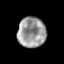
Tissue: prostate
Cell type: T cells
Senescence score: 0.3403
Nuclear area (px): 837
Mean DAPI intensity: 153.073